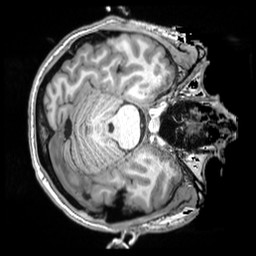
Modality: T1w
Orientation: axial
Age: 32
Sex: male